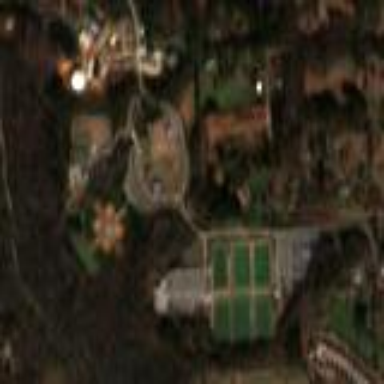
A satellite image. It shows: Recreational ground known as park.